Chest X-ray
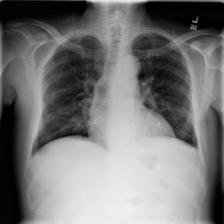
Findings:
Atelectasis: negative
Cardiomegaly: negative
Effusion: negative
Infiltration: negative
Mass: negative
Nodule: negative
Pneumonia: negative
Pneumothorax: negative
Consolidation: negative
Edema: negative
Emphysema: negative
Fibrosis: negative
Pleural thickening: negative
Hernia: negative